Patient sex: M
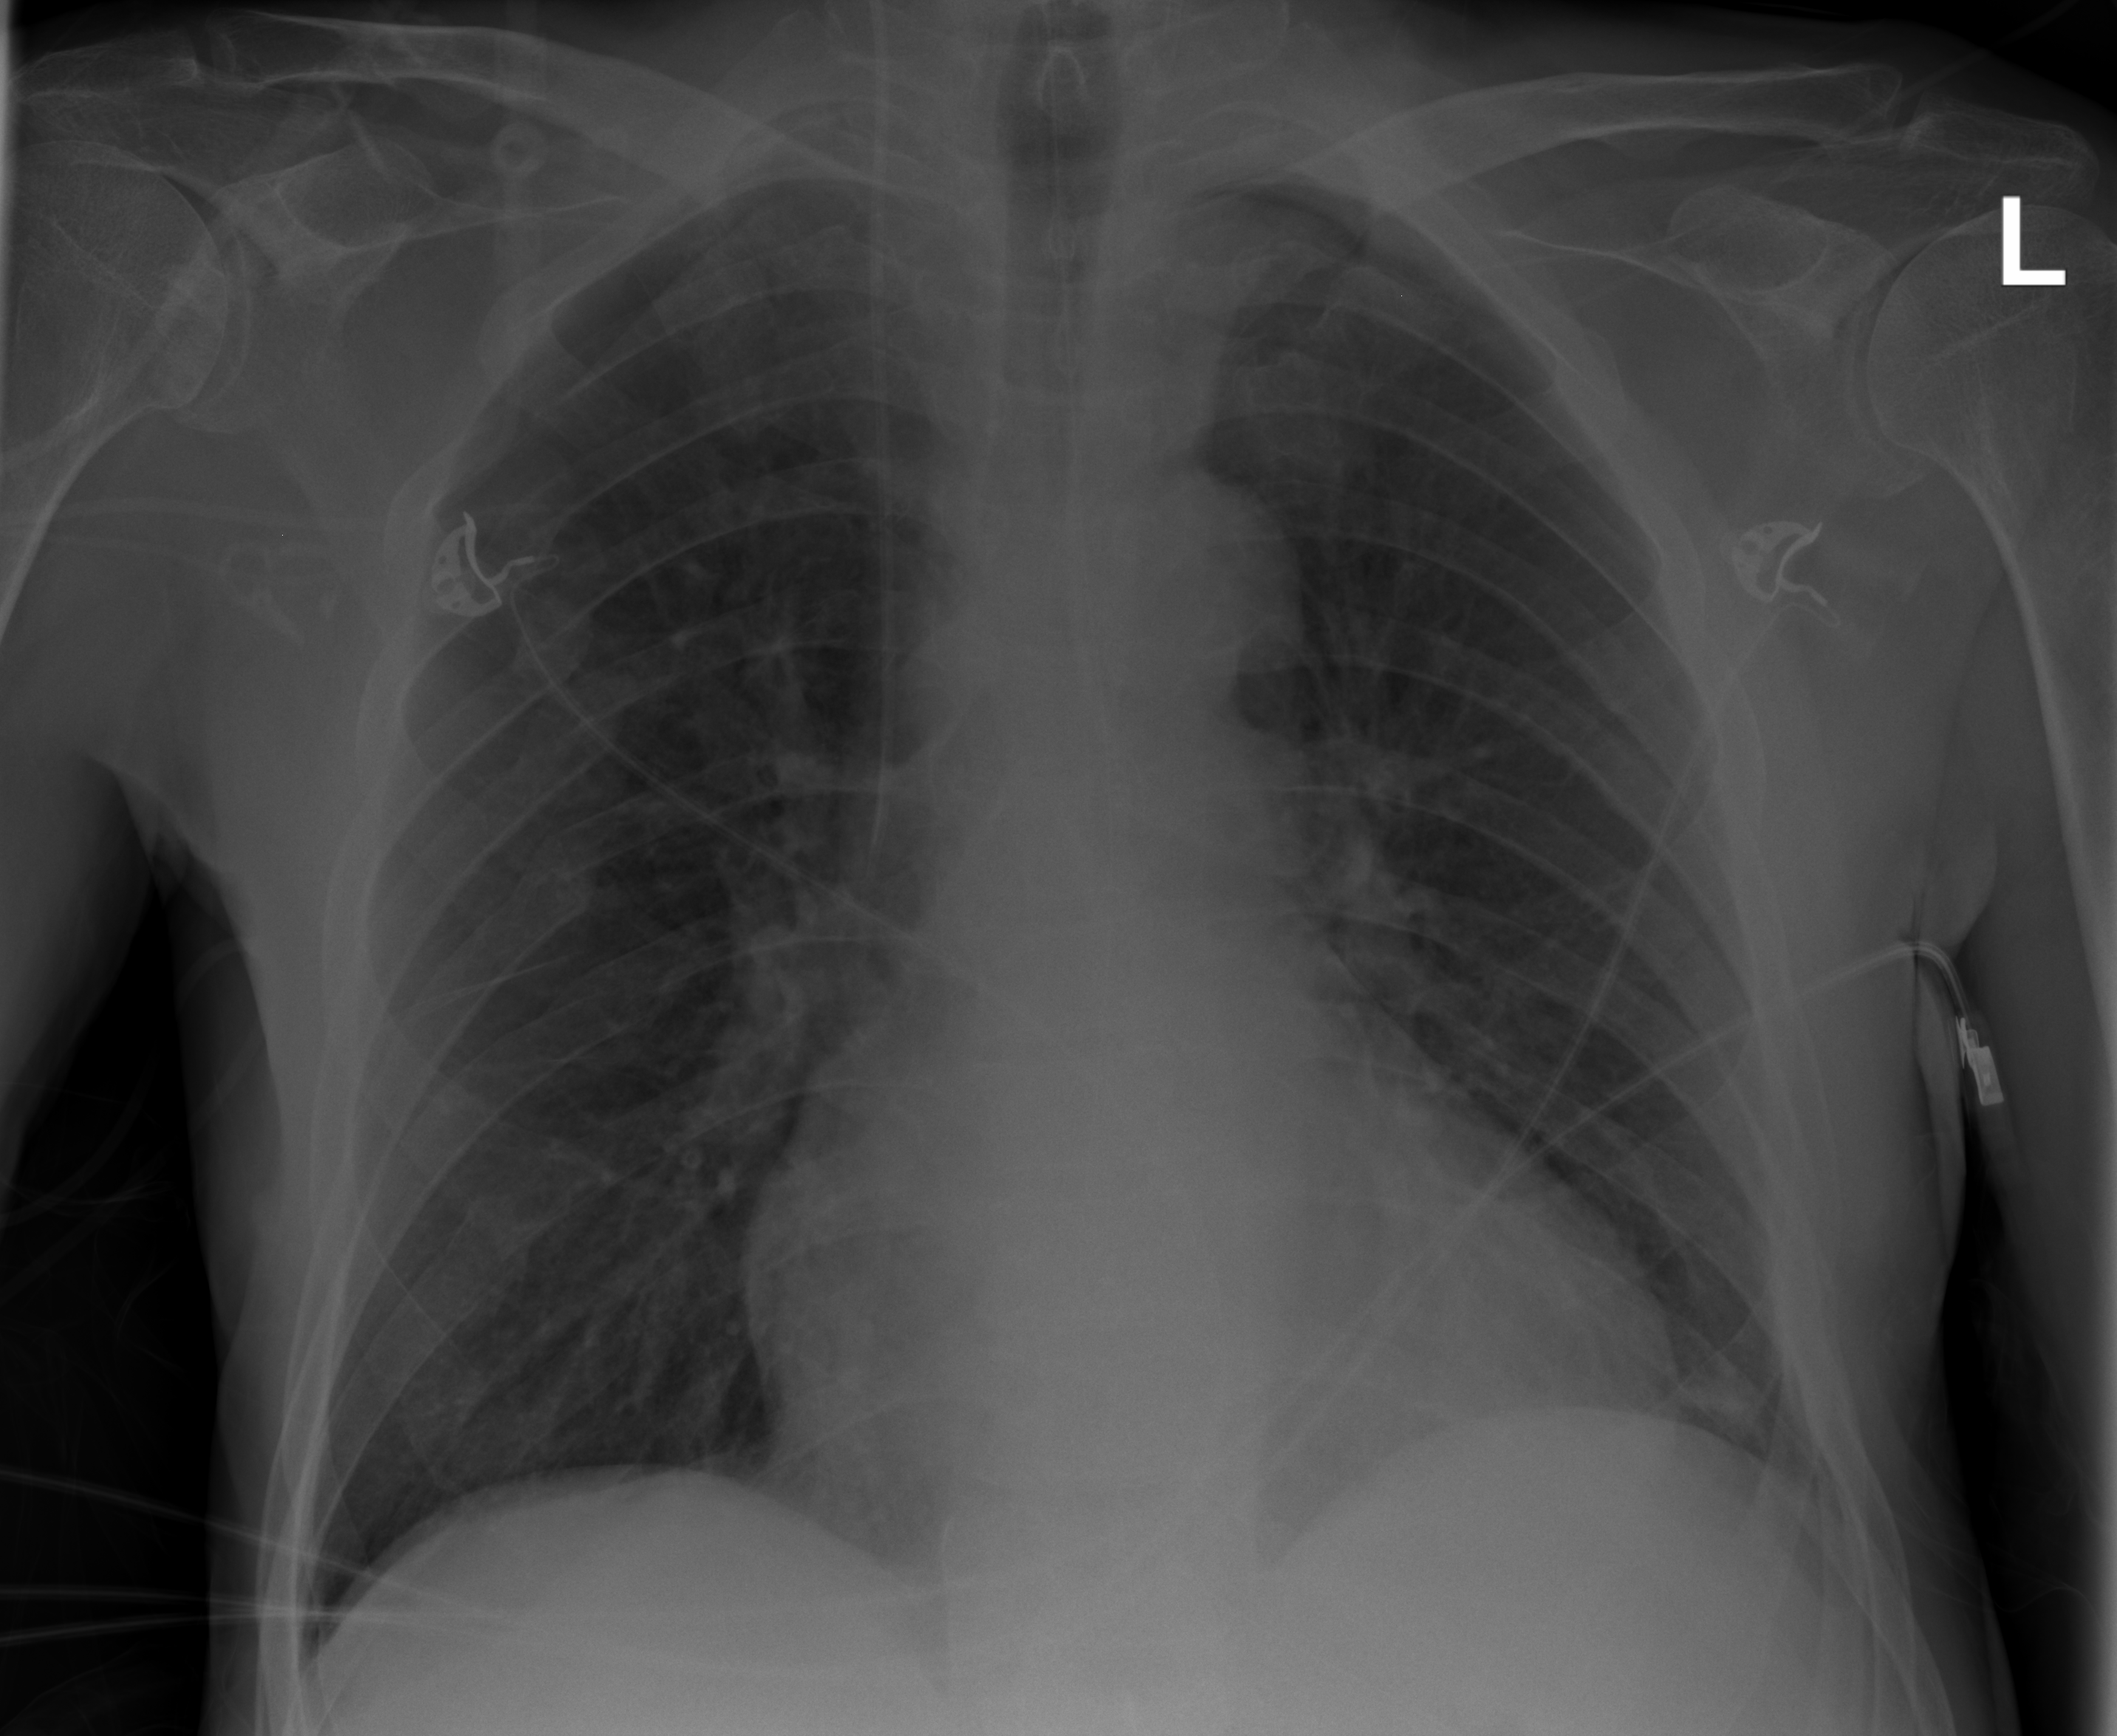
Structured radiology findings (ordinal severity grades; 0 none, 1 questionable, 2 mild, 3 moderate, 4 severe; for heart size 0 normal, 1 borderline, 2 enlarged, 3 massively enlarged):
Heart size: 2
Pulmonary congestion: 0
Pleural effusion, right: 0
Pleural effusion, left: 0
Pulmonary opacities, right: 0
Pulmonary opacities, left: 0
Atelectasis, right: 0
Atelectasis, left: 2